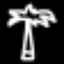
Label: palm tree